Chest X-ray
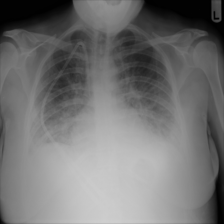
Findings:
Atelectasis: negative
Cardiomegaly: negative
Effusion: negative
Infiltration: negative
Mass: negative
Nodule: negative
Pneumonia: negative
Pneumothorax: negative
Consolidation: negative
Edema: positive
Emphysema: negative
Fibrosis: negative
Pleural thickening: negative
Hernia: negative